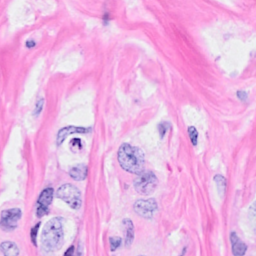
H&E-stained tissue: Breast